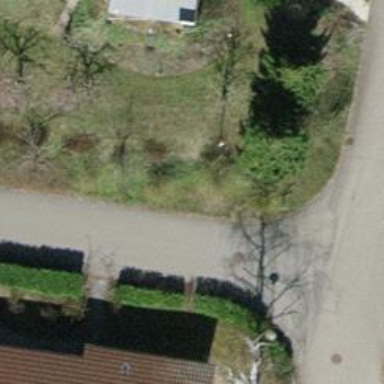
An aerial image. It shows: Single tag "natural: tree."